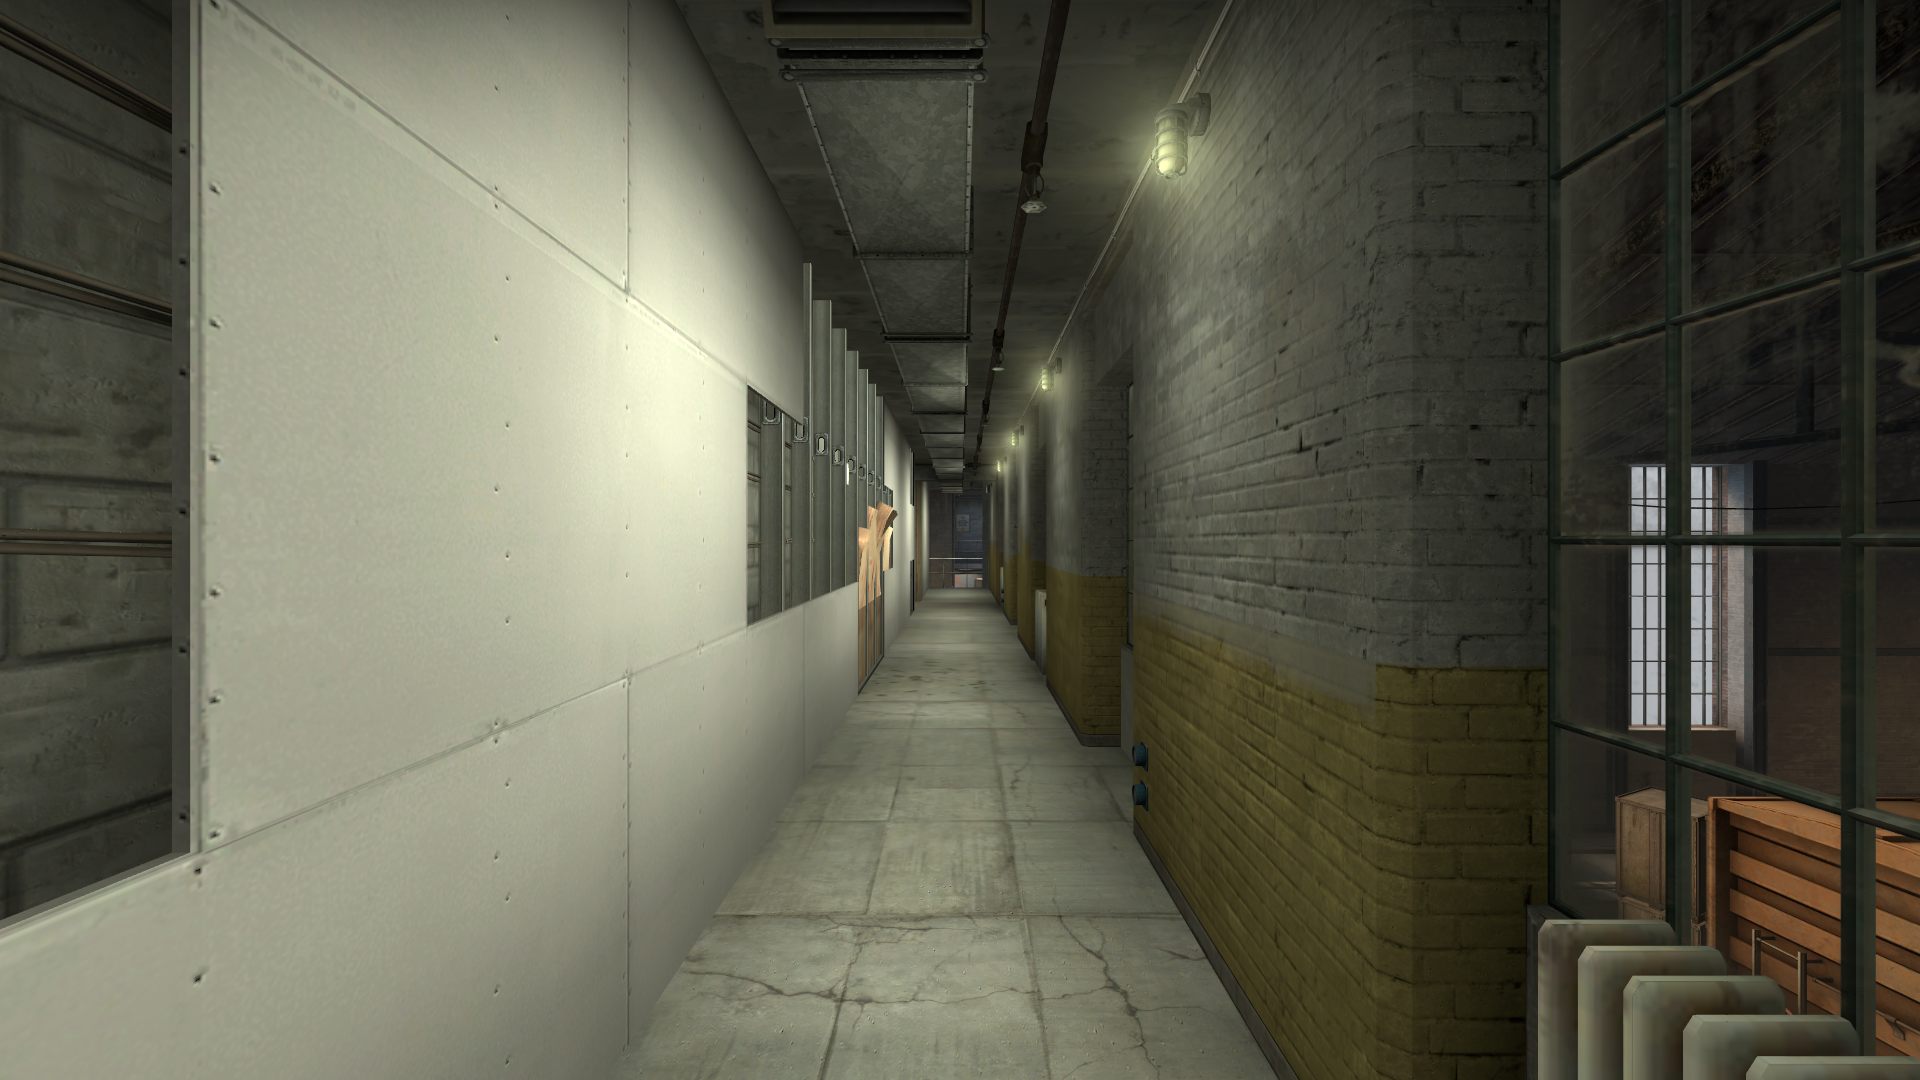
Map: de_train